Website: walmart
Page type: newsletter-management
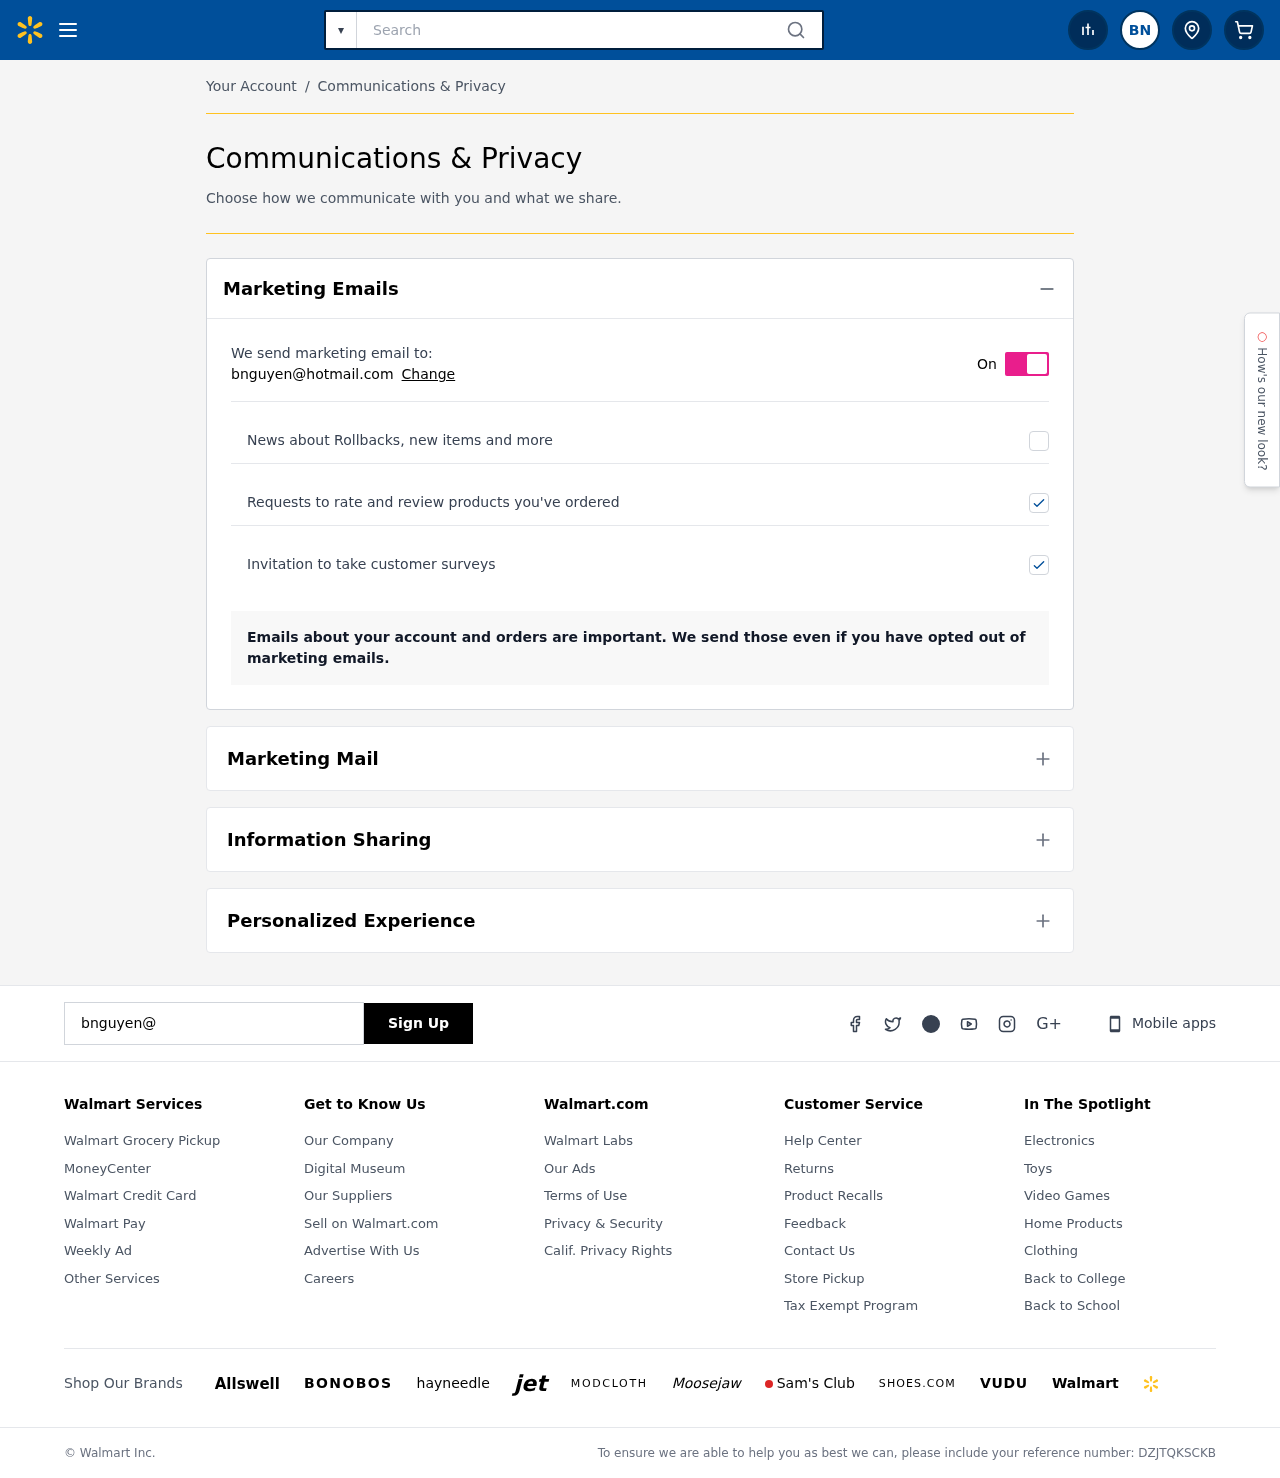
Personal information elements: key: PII_EMAIL
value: bnguyen@hotmail.com
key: PII_INITIALS
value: BN
Search elements: key: HEADER_SEARCH
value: Search